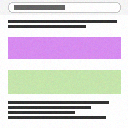
Screen state: on